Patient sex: F
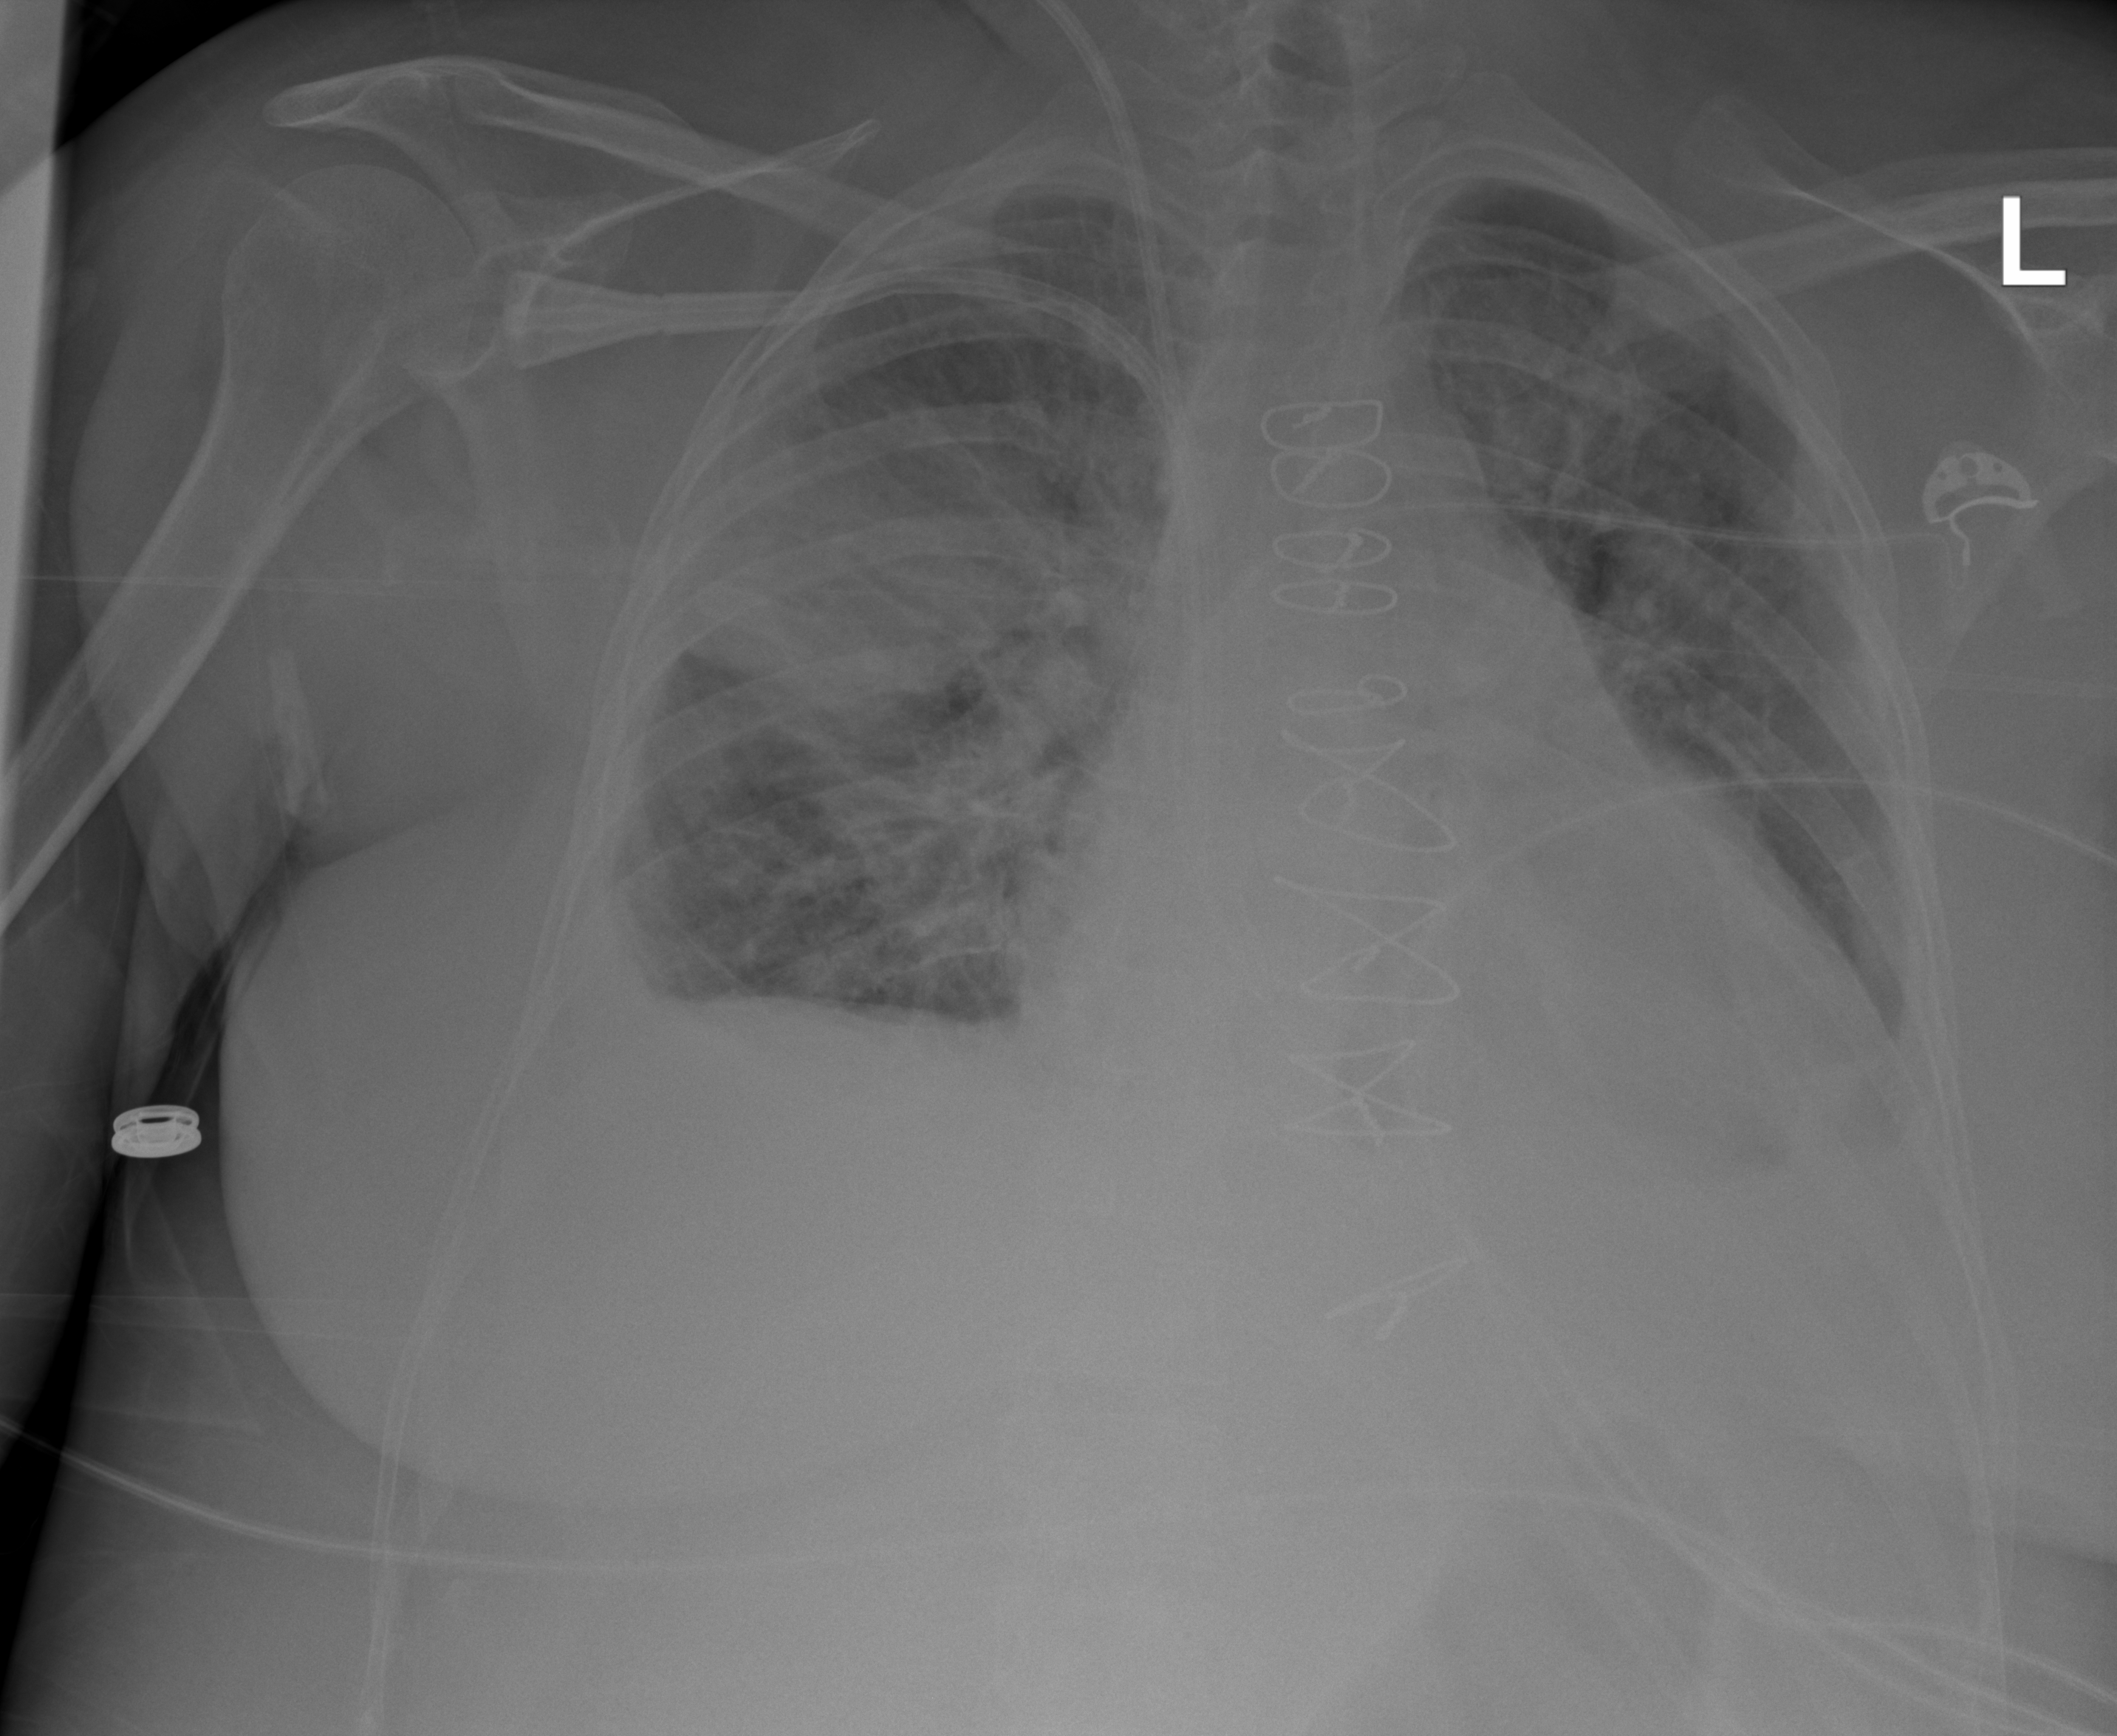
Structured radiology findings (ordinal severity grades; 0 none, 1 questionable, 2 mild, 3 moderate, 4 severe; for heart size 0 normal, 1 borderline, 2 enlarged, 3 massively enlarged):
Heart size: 1
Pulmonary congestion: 2
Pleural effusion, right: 3
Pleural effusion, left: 2
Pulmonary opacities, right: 3
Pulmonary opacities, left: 2
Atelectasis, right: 2
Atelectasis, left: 0